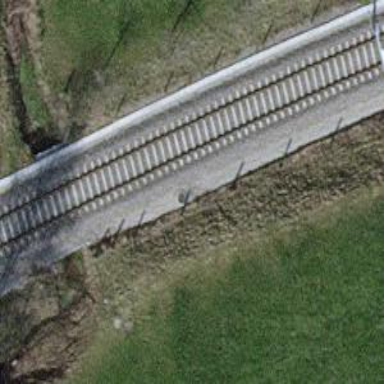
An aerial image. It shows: Single railway track with electrified contact line.